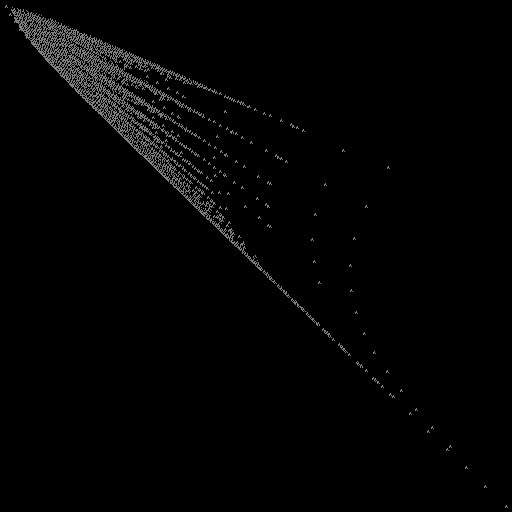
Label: drumlin